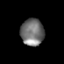
Tissue: prostate
Cell type: T cells
Senescence score: 0.3564
Nuclear area (px): 614
Mean DAPI intensity: 115.101